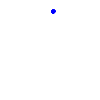
Particle: pion